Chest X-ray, AP view. Patient: 49 years old, sex M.
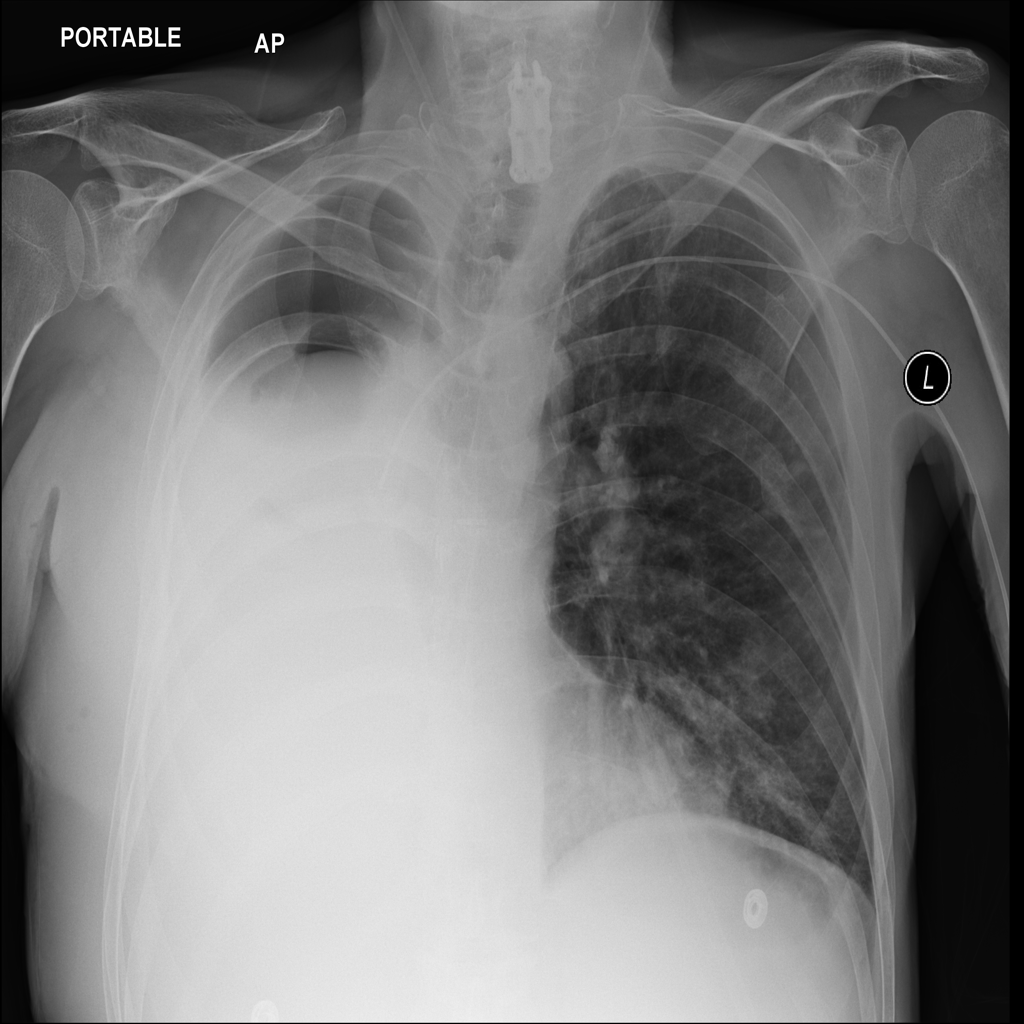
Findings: No Finding